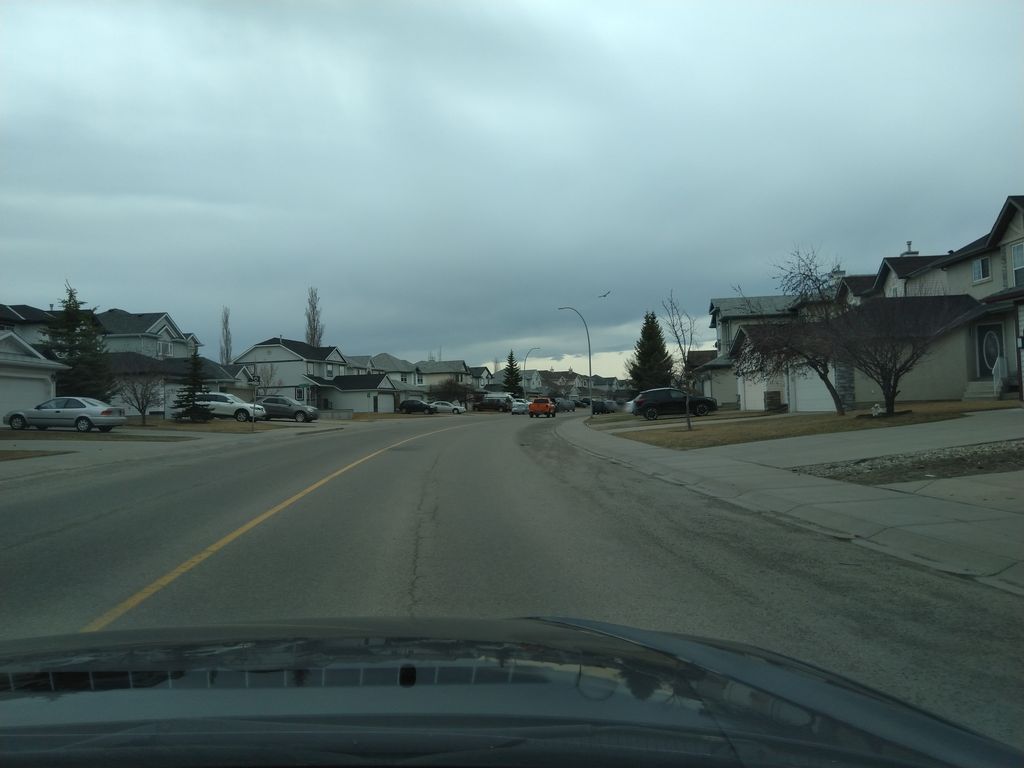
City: calgary